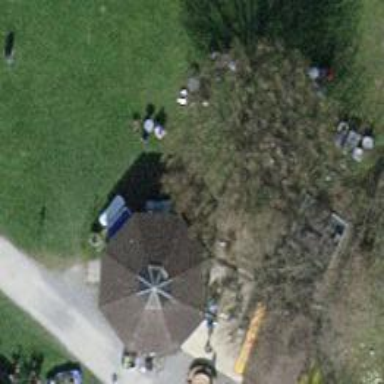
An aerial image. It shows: Hut.